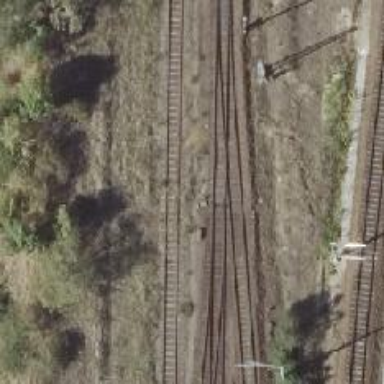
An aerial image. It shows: Railway switch.